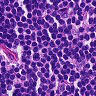
Metastatic tissue present: no